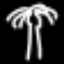
Label: palm tree